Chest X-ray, PA view. Patient: 57 years old, sex F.
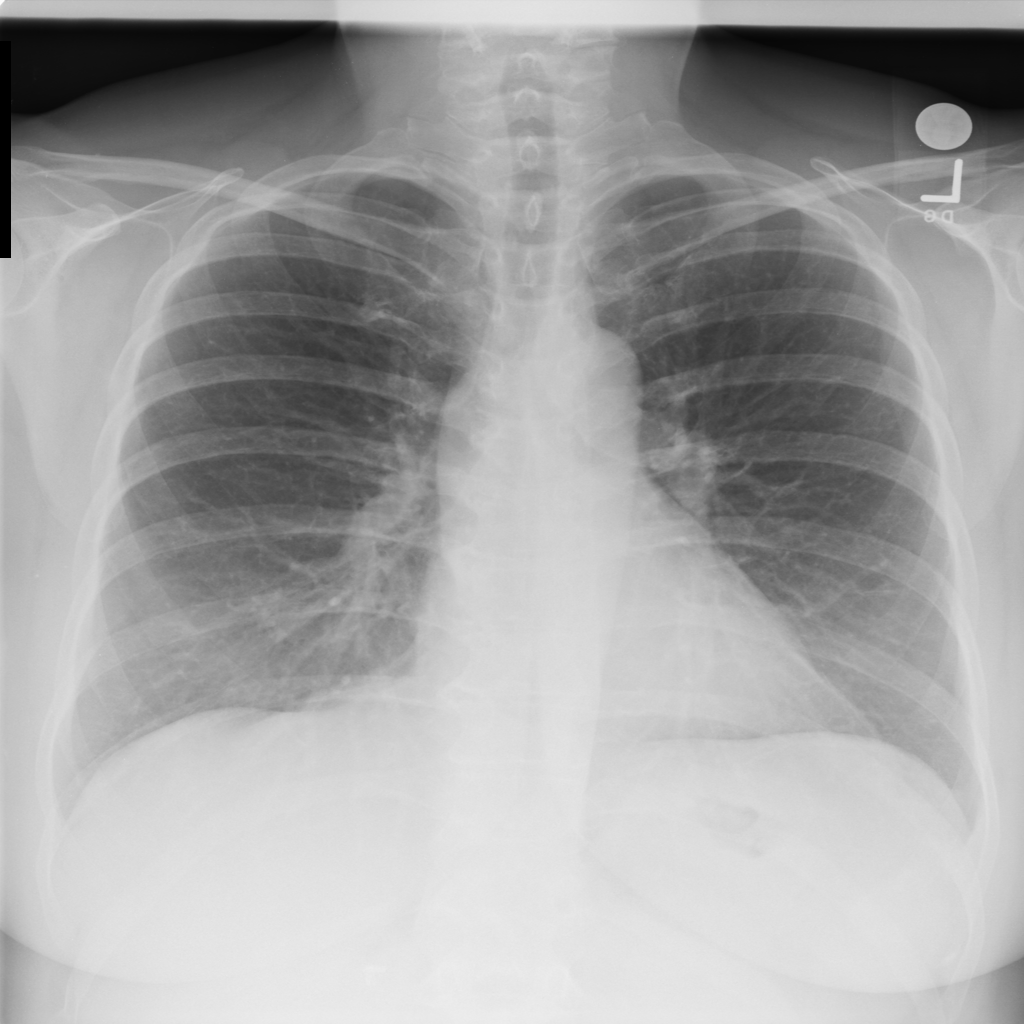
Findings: No Finding